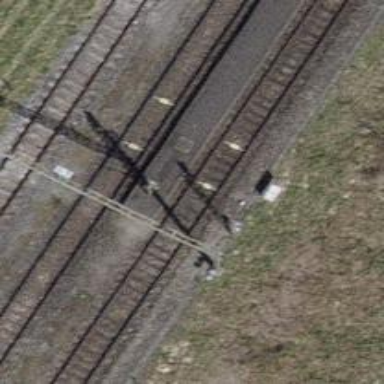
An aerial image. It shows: Railway signal.